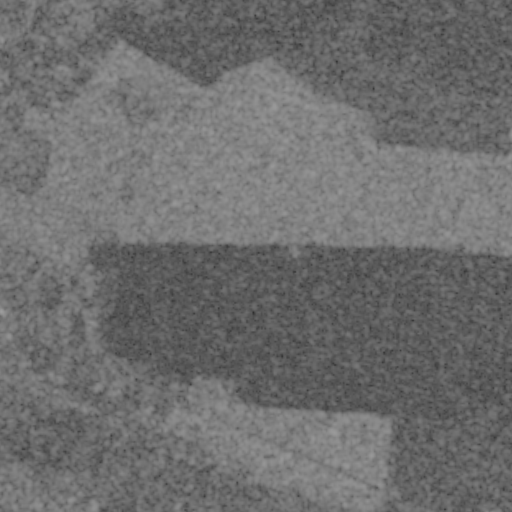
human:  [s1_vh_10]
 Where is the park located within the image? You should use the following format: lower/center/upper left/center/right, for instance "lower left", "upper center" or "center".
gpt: The park is located in the center left of the image.
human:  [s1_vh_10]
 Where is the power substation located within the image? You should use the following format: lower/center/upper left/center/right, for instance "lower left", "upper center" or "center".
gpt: The power substation is located in the lower left of the image.
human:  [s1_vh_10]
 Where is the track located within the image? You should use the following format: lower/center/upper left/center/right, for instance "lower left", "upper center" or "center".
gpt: There is no track in the image.

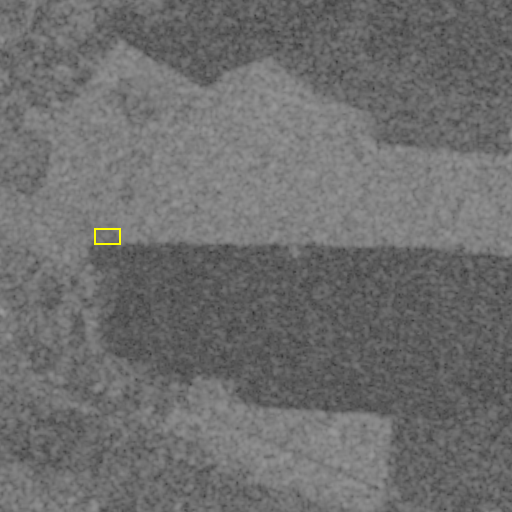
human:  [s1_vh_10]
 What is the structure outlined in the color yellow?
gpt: The structure outlined in yellow is a park.
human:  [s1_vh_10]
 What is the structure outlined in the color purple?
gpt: There is no purple outline.